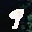
Label: 9